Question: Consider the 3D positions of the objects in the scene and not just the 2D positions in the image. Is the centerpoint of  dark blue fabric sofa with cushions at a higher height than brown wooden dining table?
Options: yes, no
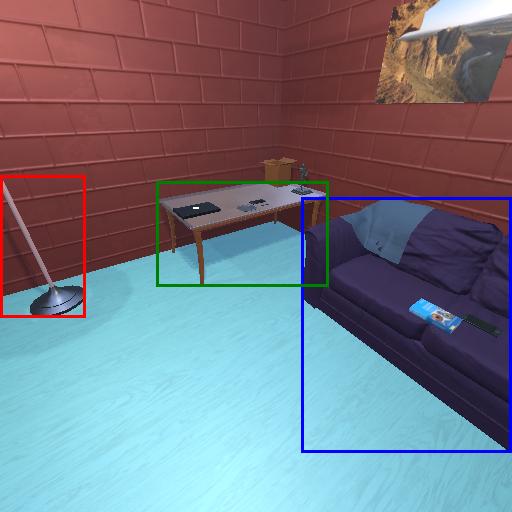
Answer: yes